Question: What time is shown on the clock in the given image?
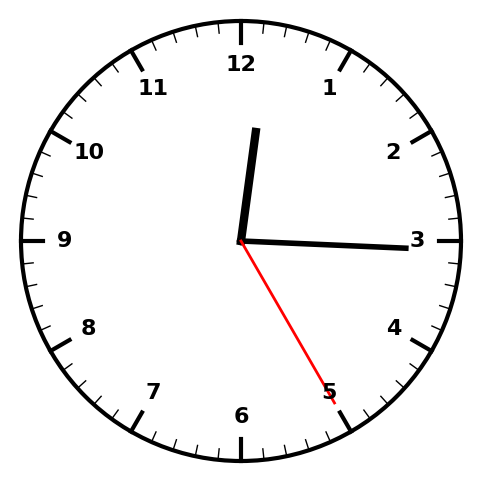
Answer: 12:15:25